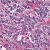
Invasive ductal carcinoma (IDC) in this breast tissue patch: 1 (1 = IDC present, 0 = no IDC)